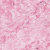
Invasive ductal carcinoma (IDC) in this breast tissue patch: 0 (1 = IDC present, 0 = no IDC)